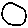
Label: circle